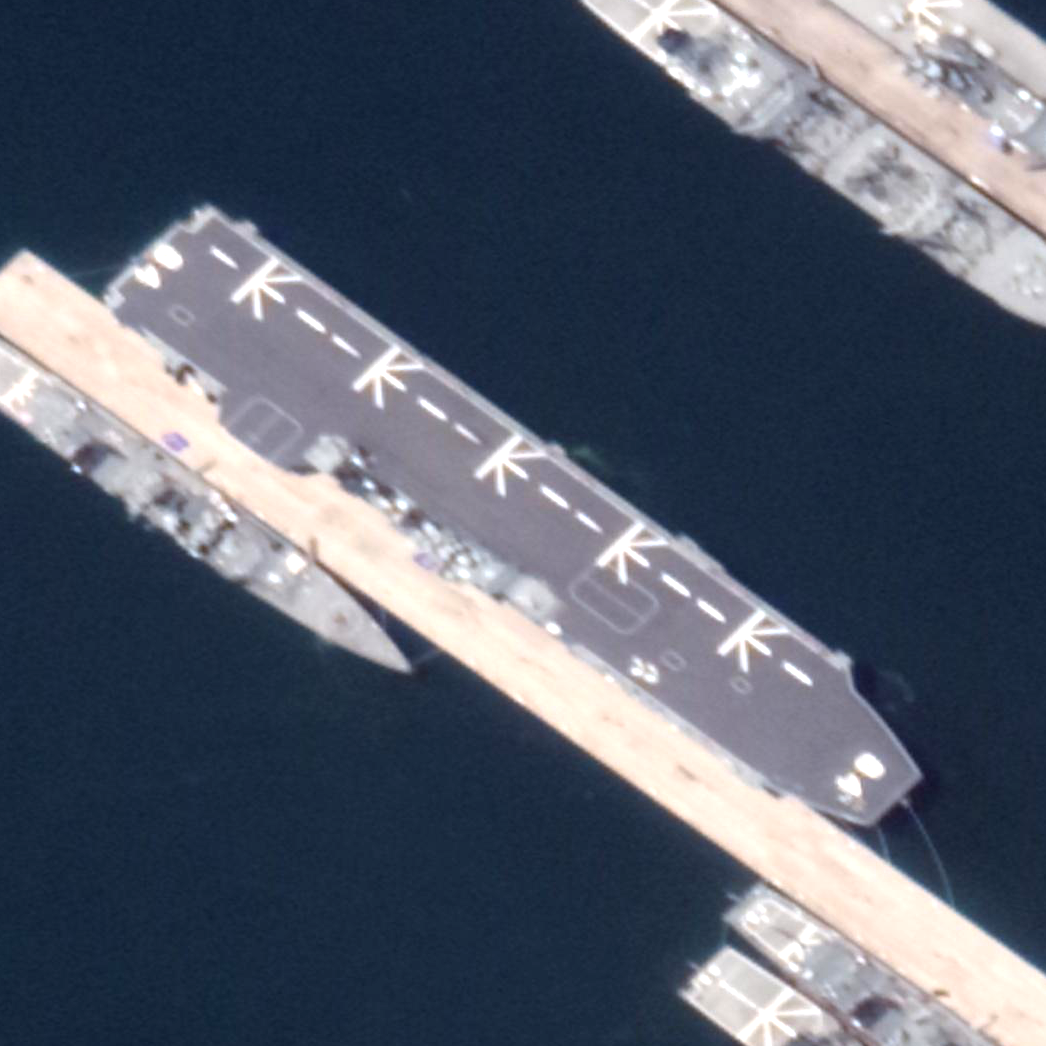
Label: assault